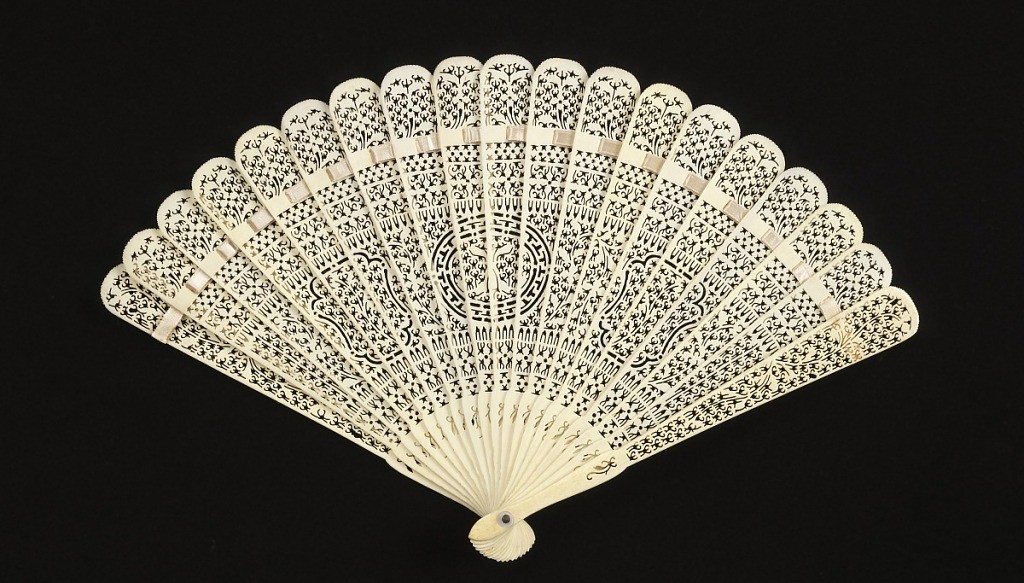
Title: Brisé fan
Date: early 19th century
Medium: Pierced bone sticks, silk ribbon
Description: Brisé fan. Bone sticks pierced with small spider-like figure repeated with variations in all-over design forming three circular medallions in center portion of field, with a band above and below.